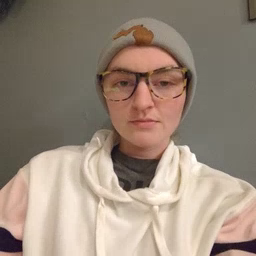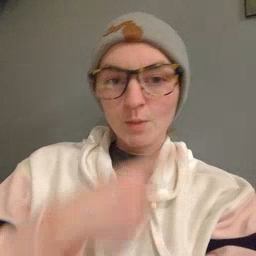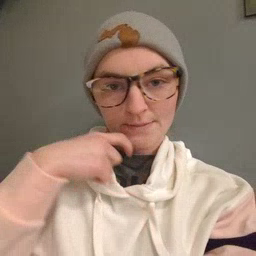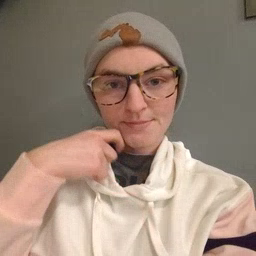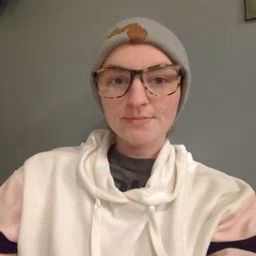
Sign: dry